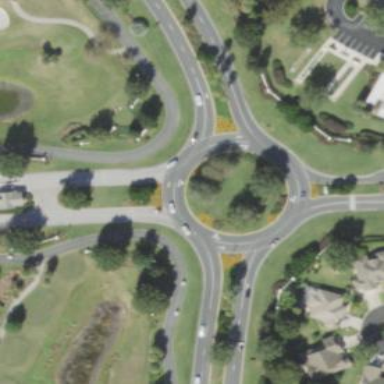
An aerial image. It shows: Secondary road around roundabout.